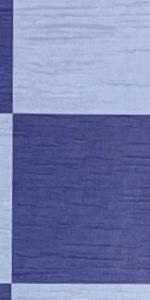
Label: Pawn_Black